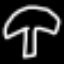
Label: mushroom